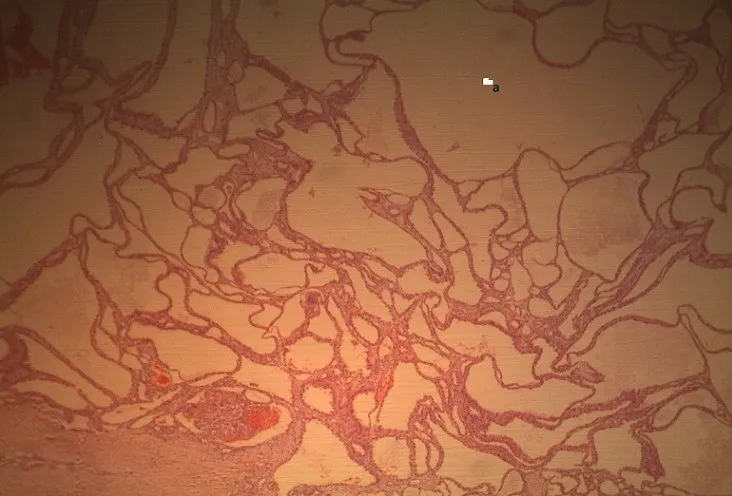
Micrograph showing (A) dilated bellini ducts in the renal medulla.
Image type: pathology (h&e)